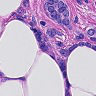
Metastatic tissue present: yes